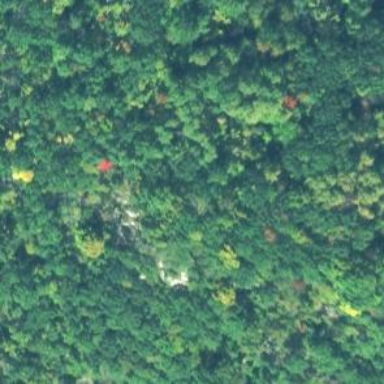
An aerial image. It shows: Climbing crag.